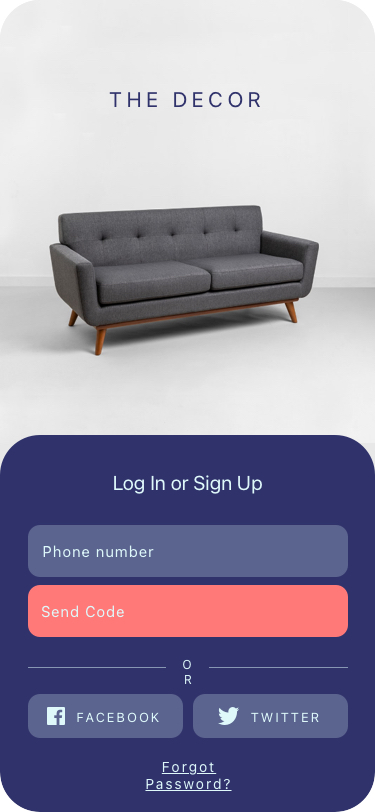
Text in this UI design:
THE DECOR
Log In or Sign Up
OR
Phone number
Send Code
FACEBOOK
TWITTER
Forgot Password?